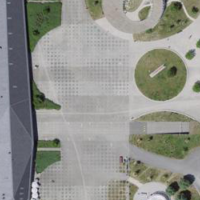
EUNIS habitat code: 54
Species observed at this site:
Cynodon dactylon
Passer domesticus
Andrena vaga